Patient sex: M
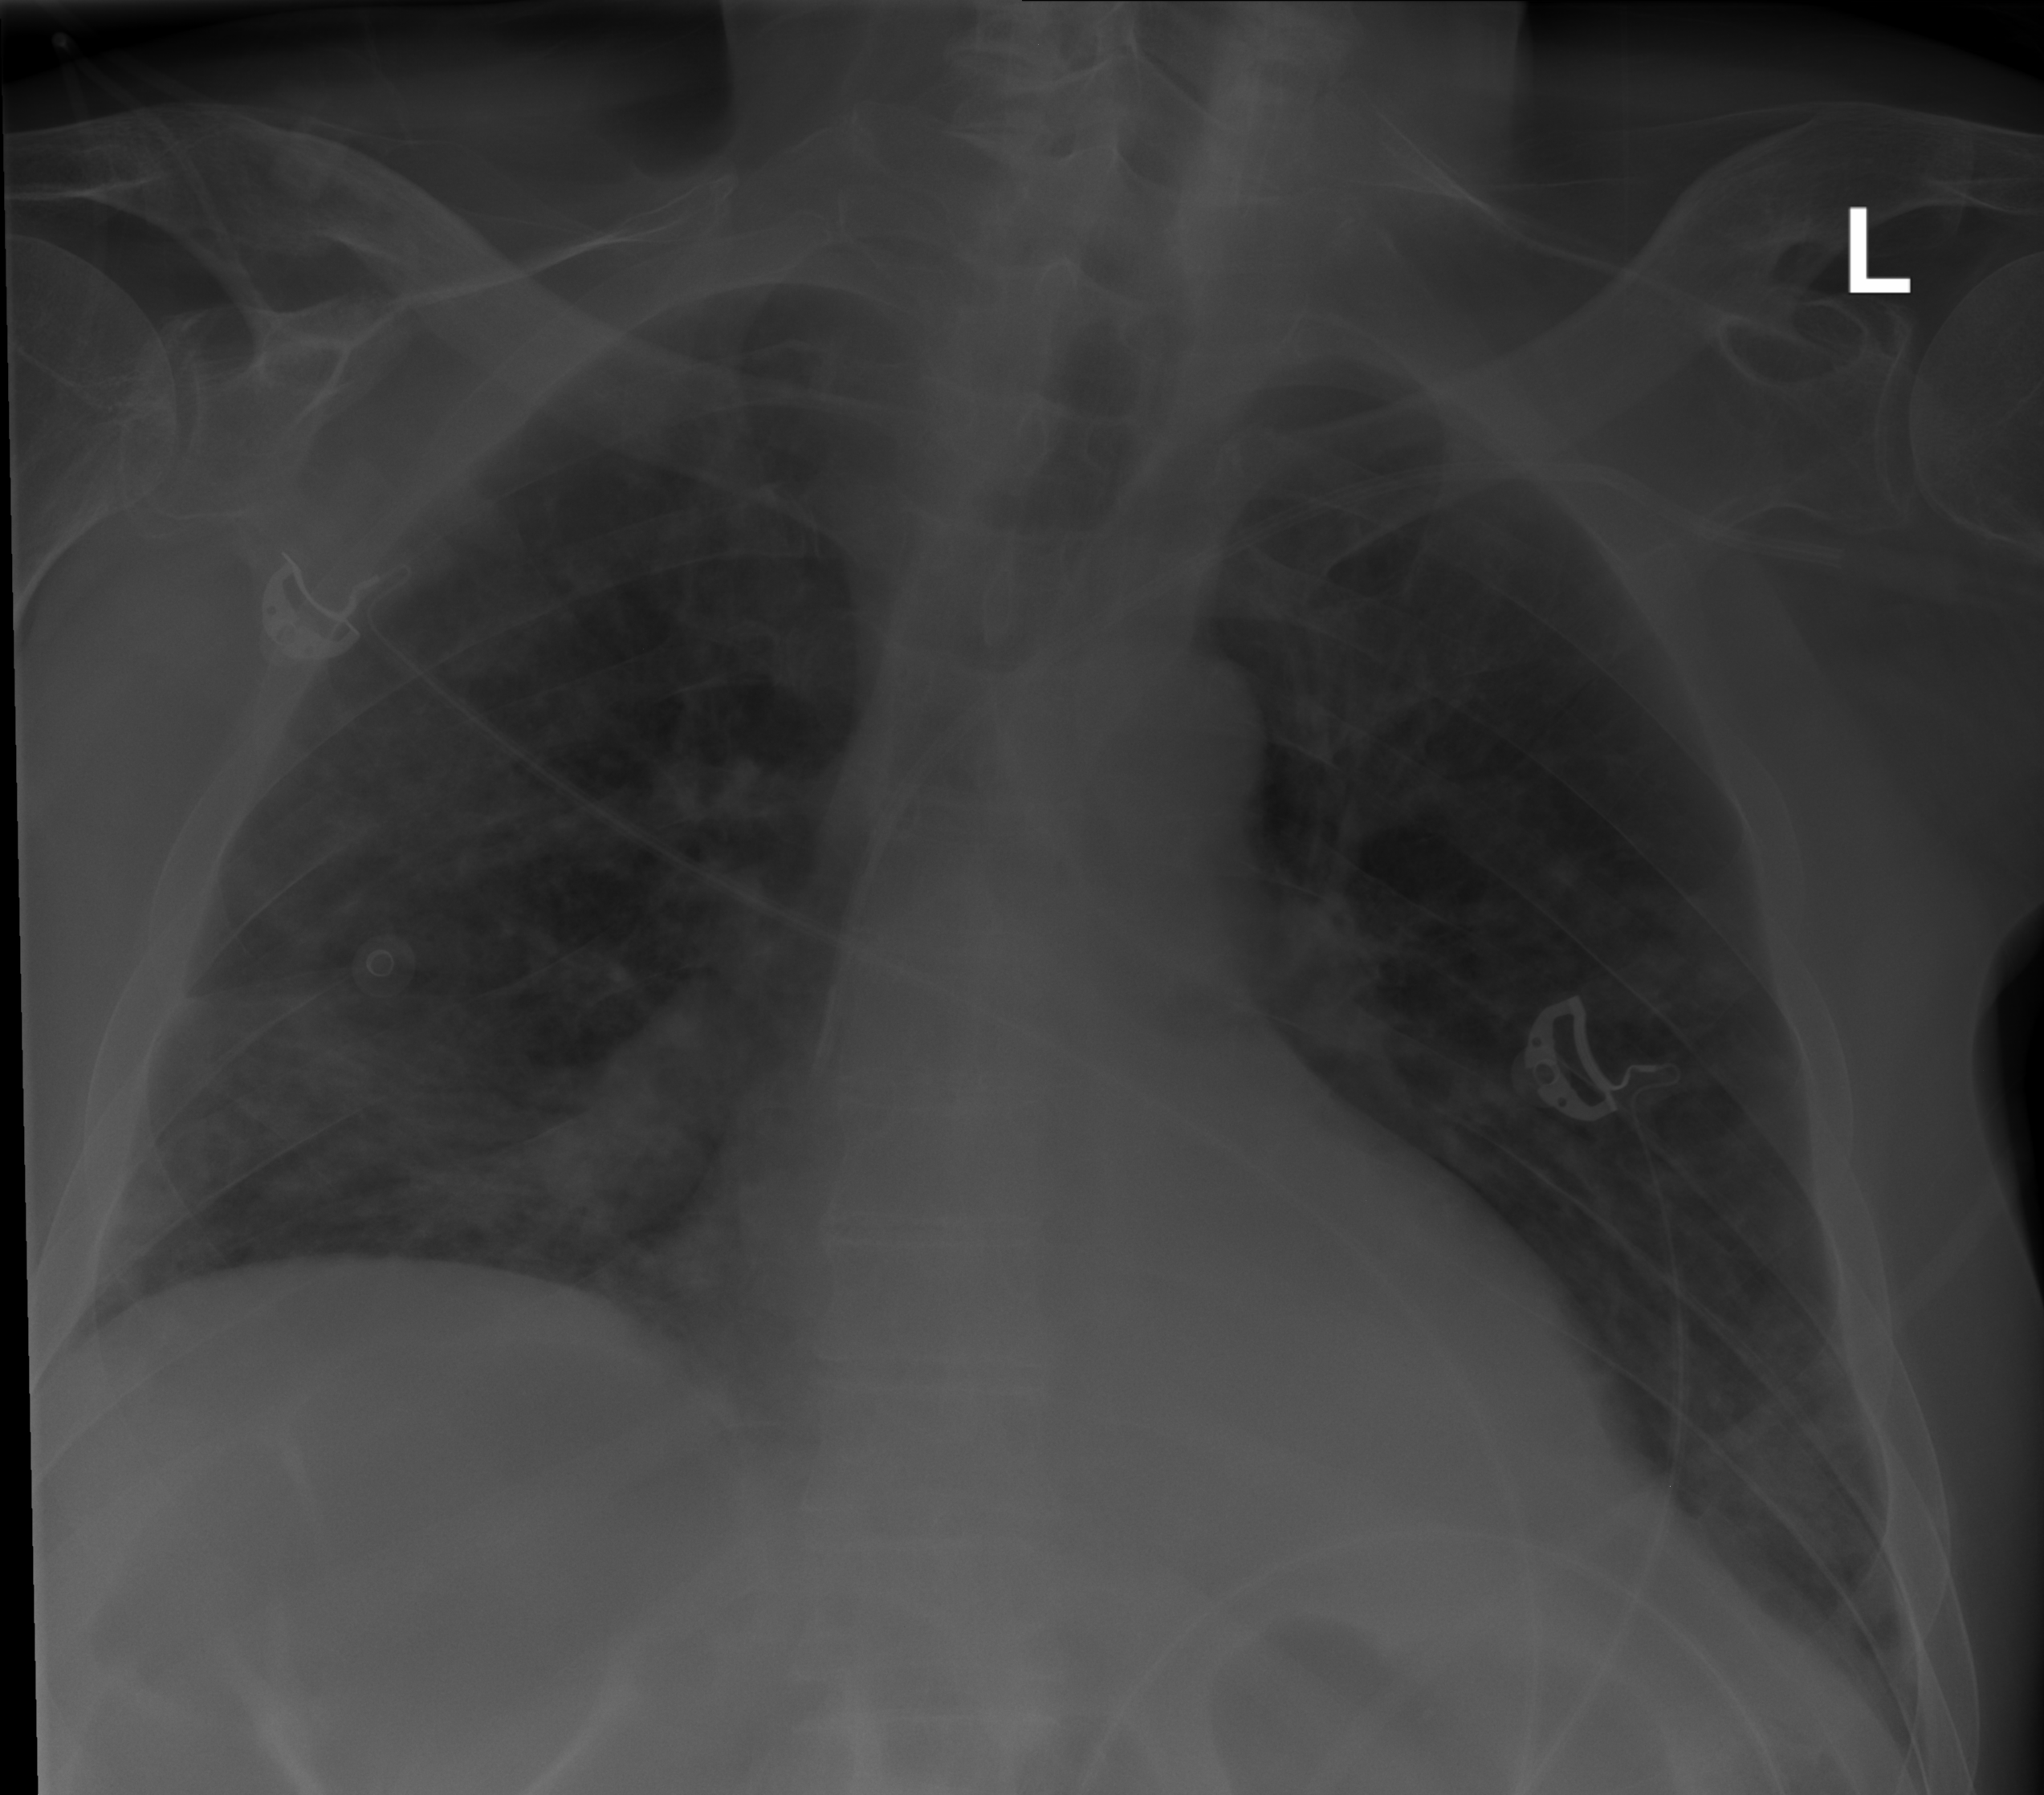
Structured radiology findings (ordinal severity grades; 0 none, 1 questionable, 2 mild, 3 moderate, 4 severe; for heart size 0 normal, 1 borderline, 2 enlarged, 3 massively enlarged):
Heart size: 2
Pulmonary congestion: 0
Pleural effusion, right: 0
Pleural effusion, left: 2
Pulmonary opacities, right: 2
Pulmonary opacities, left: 2
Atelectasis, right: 0
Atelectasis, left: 0